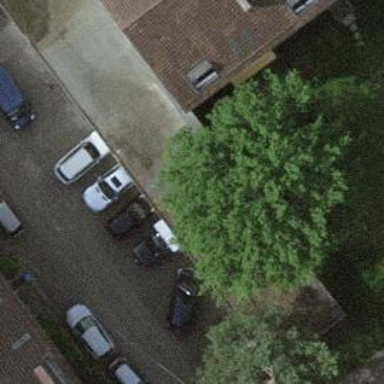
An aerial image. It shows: Group of garages.